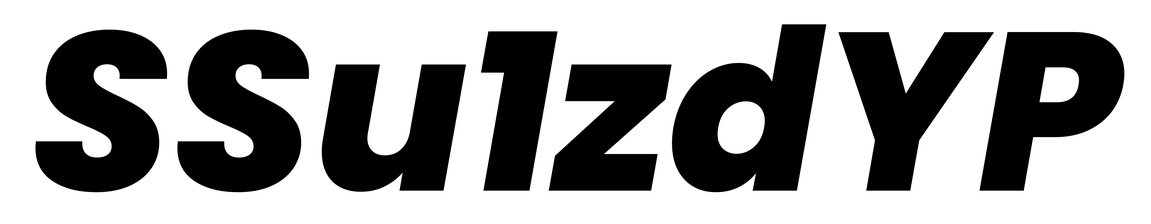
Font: Poppins-ExtraBoldItalic